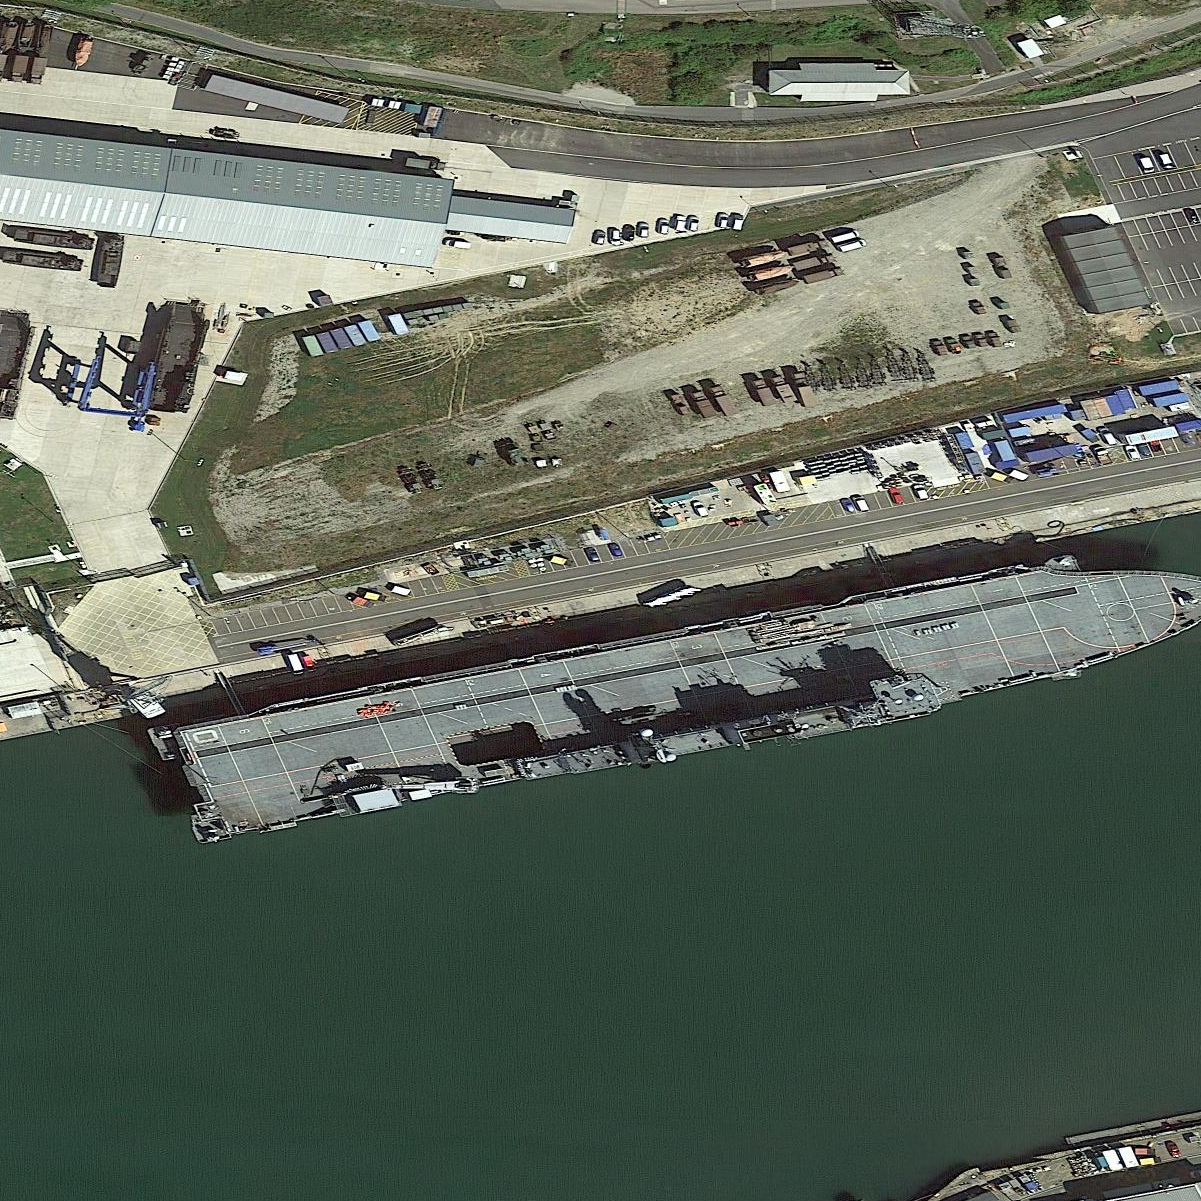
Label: assault